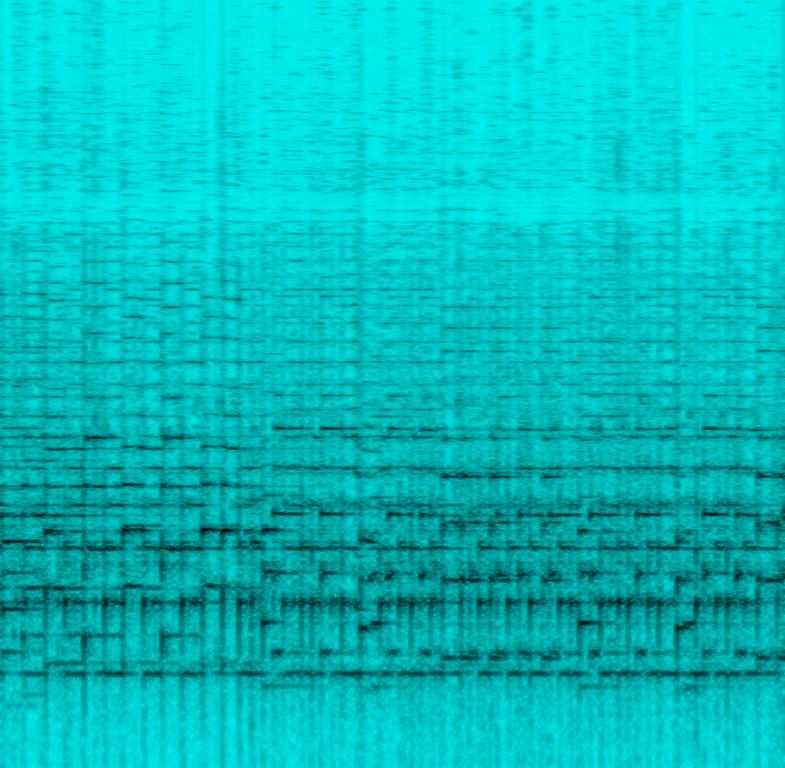
The low quality recording features a manically arpeggiated steel guitar. The recording is noisy and in mono, as it sounds like the player is practicing to execute the melody properly -probably recorded with a phone.